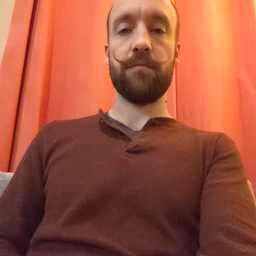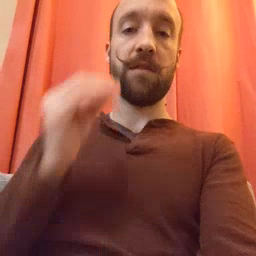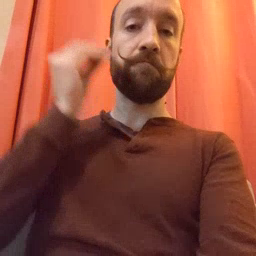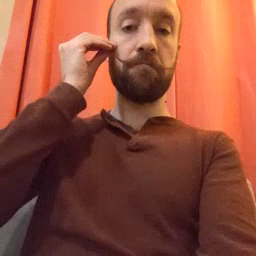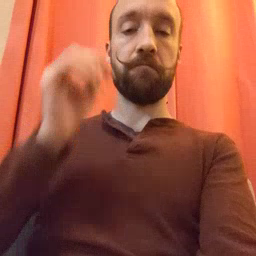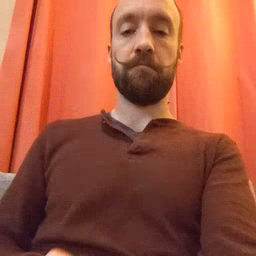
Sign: home